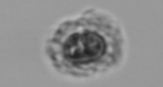
Label: Emiliania_huxleyi